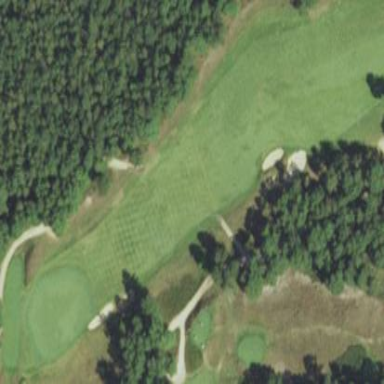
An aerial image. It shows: Area of rough grass used for golf.